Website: walmart
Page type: billing-address
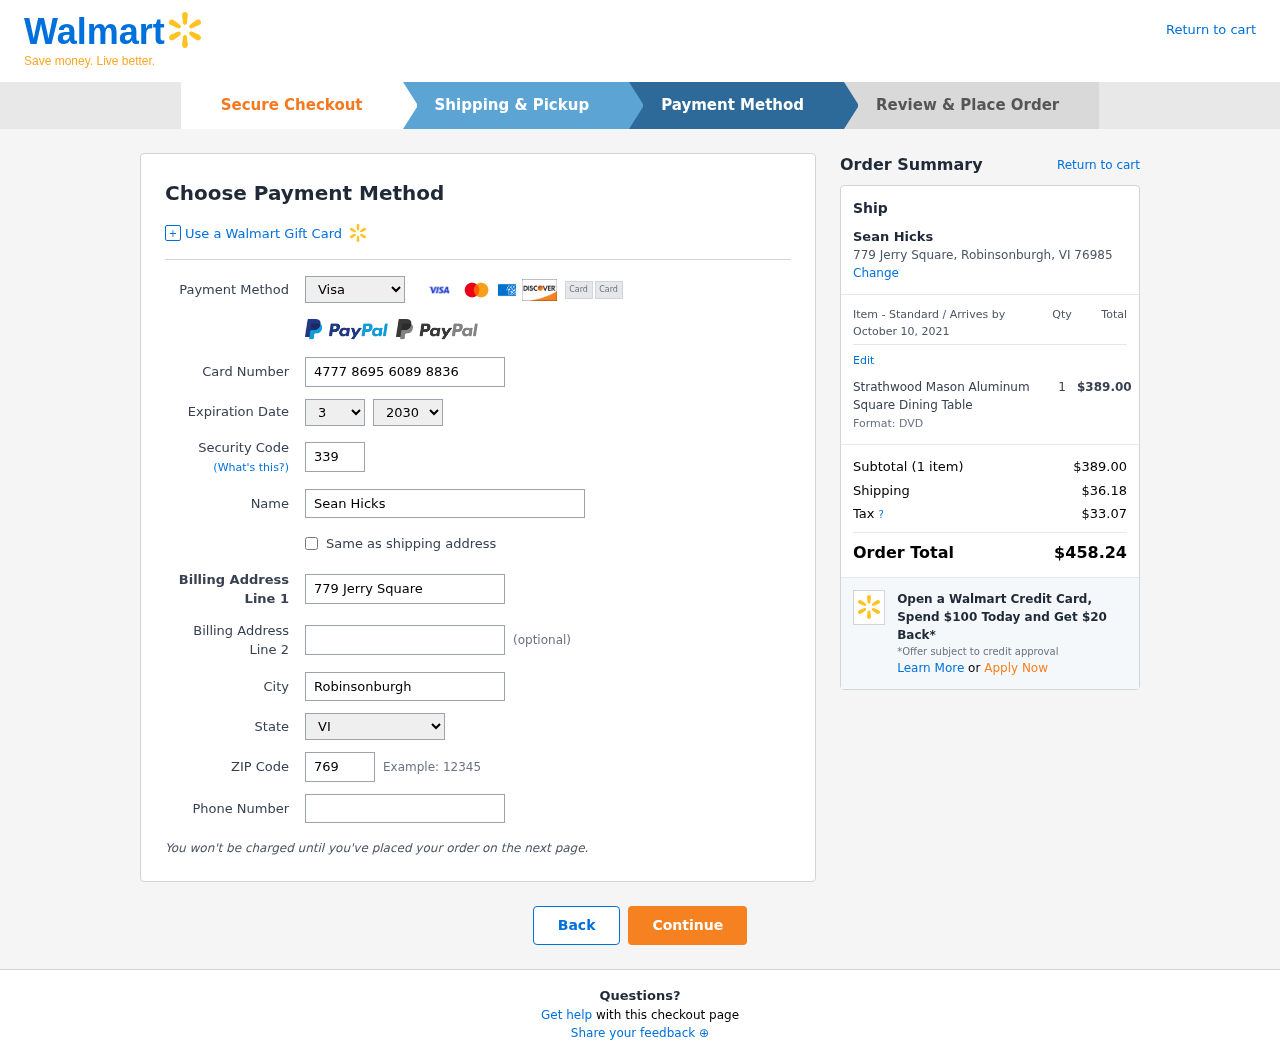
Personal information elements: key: PII_CARD_CVV
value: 339
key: PII_CARD_EXPIRY_MONTH
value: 03
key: PII_CARD_EXPIRY_YEAR
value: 30
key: PII_CARD_NUMBER
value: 4777 8695 6089 8836
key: PII_CARD_TYPE
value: Visa
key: PII_CITY
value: Robinsonburgh
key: PII_CITY_STATE_ZIP
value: Robinsonburgh, VI 76985
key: PII_FULLNAME
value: Sean Hicks
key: PII_PHONE
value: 9928732094
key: PII_POSTCODE
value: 76985
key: PII_STATE
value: VI
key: PII_STREET
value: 779 Jerry Square
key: PII_FULLNAME2
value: Sean Hicks
Product elements: key: PRODUCT1_NAME
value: Strathwood Mason Aluminum Square Dining Table
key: PRODUCT1_PRICE
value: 389
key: PRODUCT1_QUANTITY
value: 1
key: PRODUCT1_DESC
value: Format: DVD
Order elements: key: ORDER_DELIVERY_DATE
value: October 10, 2021
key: ORDER_NUM_ITEMS
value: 1
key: ORDER_SUBTOTAL
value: $389.00
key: ORDER_SHIPPING_COST
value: $36.18
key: ORDER_TAX
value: $33.07
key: ORDER_TOTAL
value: $458.24